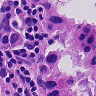
Metastatic tissue present: yes